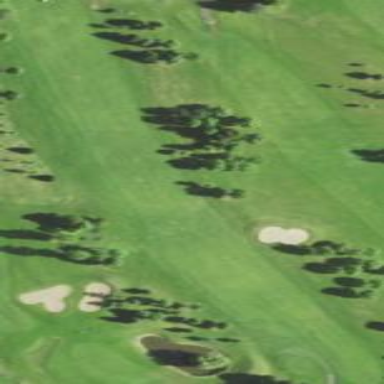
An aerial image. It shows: Grassy area designated as golf fairway.